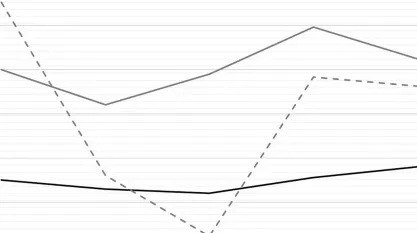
Beam on time and total delivery time (primary axis, in min) for each following adapted treatment fraction reported against achieved PTV coverage (secondary axis, in PTV V95%).
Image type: chart (chart)